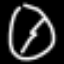
Label: clock